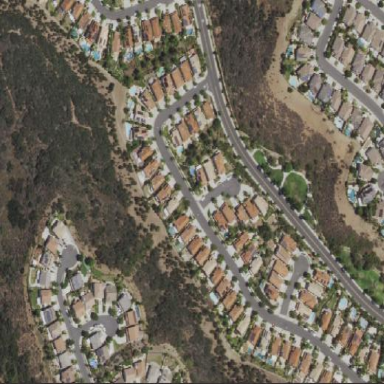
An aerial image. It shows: Single-family residential area.